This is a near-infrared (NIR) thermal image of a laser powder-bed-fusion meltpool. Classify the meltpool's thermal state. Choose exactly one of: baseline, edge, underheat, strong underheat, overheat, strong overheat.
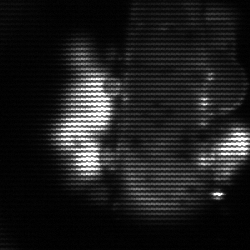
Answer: strong underheat